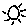
Label: sun